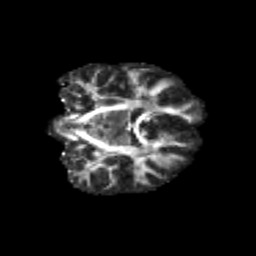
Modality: FA
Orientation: coronal
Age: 12
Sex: female
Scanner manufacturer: siemens
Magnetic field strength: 3 T
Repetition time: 3.8 s
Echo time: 0.07 s